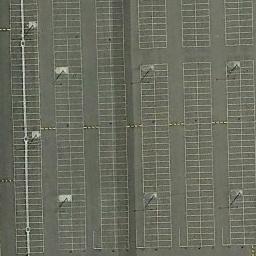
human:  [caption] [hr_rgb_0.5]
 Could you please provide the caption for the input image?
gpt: There are no cars in the parking lot .

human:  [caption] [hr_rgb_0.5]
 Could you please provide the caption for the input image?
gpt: There is an empty parking lot .

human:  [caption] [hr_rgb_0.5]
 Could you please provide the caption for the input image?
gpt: A quarter of the vehicles in the parking lot are red .

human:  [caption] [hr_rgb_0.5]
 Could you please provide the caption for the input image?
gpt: The parking lot has lots of empty parking spaces .

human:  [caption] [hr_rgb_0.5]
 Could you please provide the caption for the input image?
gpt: A parking lot with no cars .